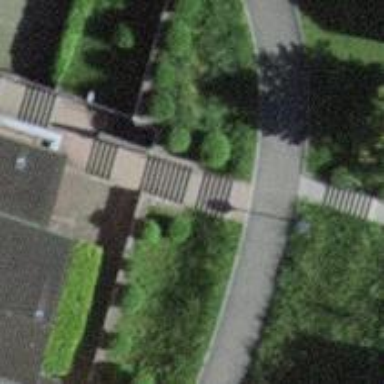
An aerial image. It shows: Set of concrete steps.